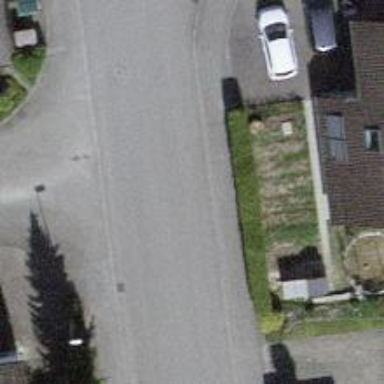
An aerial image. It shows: Residential road with separate sidewalks on both sides.